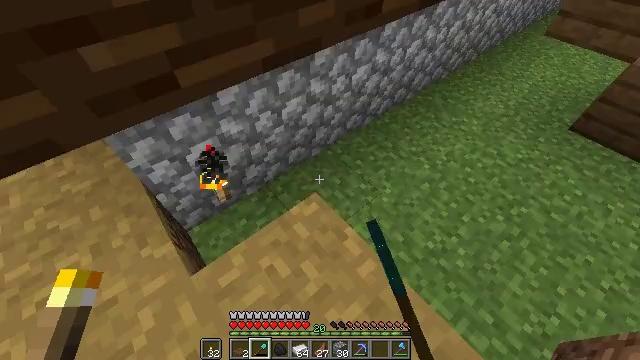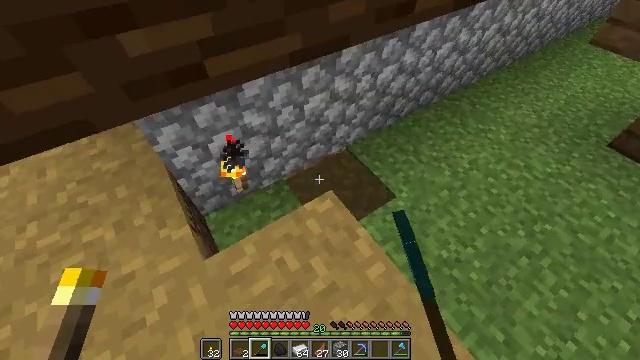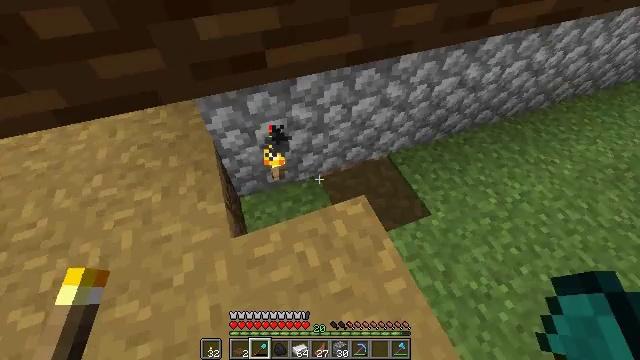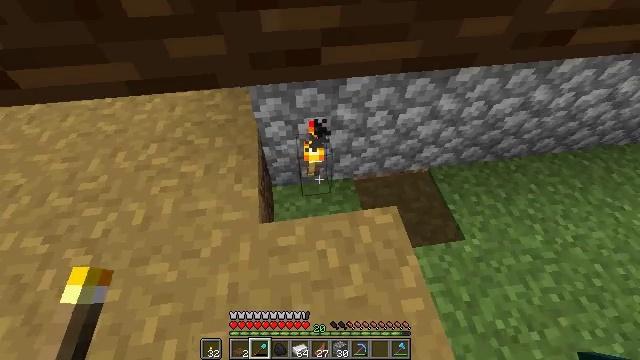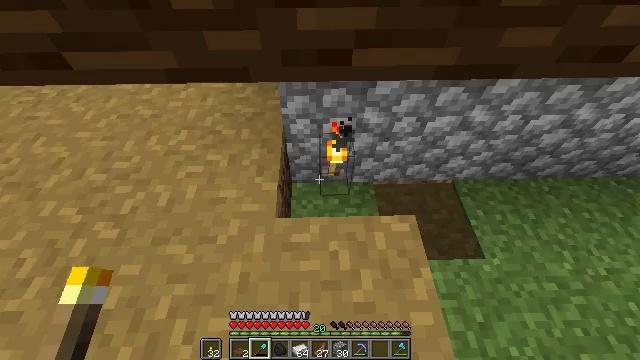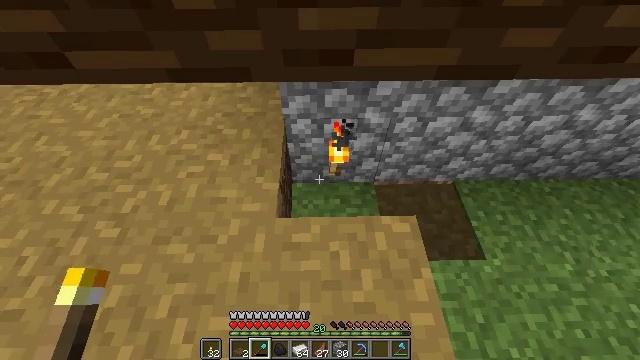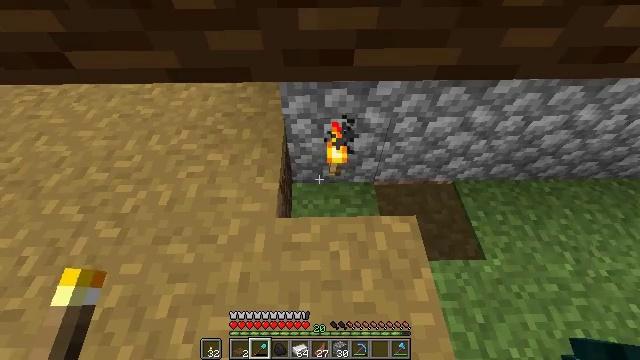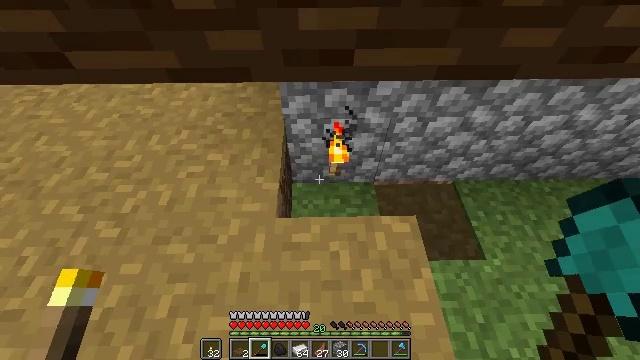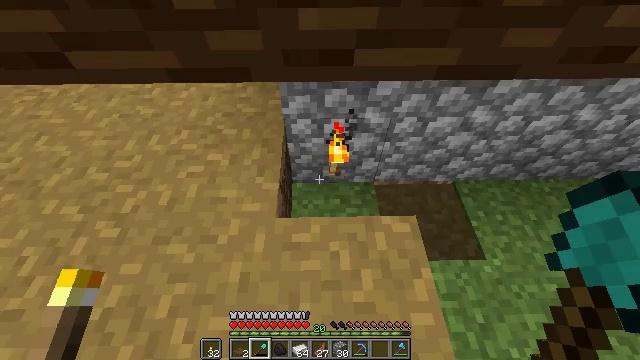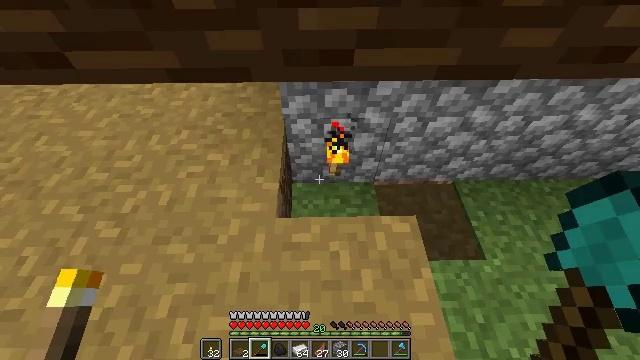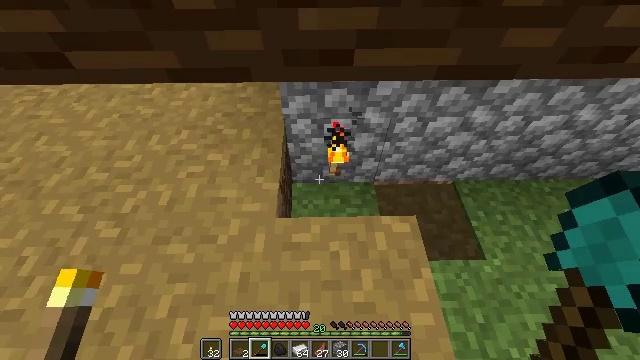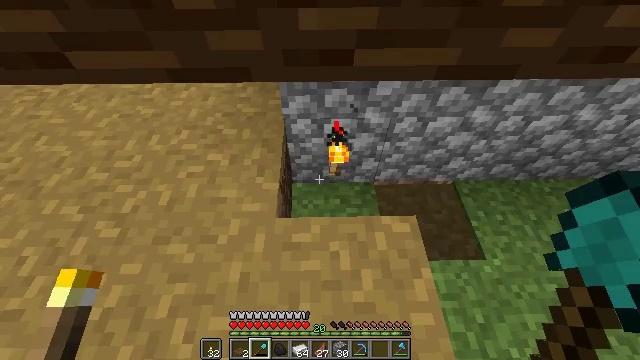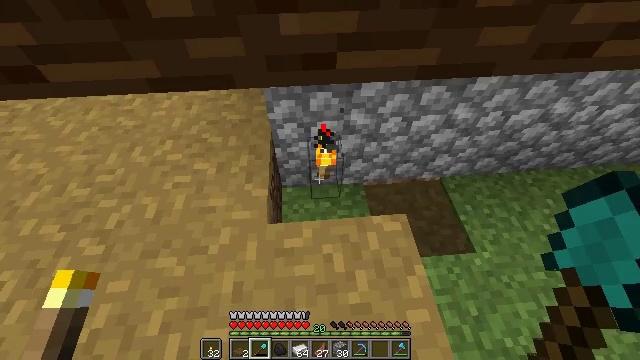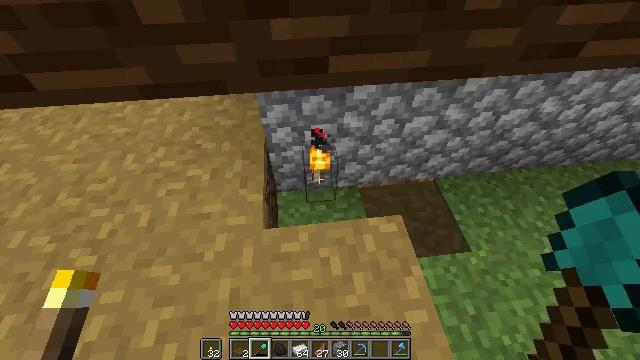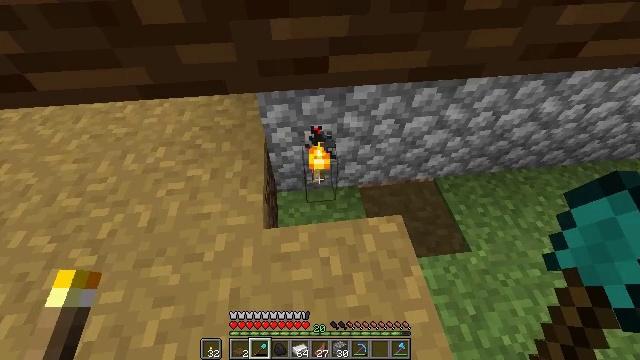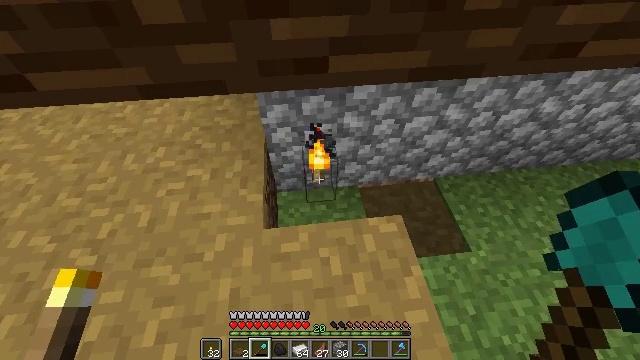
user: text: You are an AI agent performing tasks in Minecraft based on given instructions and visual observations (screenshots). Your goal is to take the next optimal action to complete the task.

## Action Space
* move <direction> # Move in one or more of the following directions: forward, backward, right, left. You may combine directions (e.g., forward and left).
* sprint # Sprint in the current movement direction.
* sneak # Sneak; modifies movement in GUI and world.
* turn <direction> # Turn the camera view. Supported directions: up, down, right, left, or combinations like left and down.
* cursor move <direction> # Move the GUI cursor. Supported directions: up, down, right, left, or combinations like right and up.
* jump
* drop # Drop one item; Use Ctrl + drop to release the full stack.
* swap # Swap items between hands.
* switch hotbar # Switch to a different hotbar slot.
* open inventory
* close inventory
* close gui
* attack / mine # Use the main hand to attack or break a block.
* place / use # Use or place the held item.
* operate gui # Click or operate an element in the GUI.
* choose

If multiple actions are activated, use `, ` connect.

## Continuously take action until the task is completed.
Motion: motion action
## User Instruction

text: Break the wall torch for relocation.
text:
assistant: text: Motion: turn left
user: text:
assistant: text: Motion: turn left
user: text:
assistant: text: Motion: turn left
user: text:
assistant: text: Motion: turn left
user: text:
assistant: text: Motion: no_op
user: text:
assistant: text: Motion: no_op
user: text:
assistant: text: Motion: no_op
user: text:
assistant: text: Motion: no_op
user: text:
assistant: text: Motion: no_op
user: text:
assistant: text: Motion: use / place
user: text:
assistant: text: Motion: use / place
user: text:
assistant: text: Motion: turn right, use / place
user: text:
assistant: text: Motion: turn right
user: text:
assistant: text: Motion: no_op
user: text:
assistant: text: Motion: no_op
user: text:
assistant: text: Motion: no_op
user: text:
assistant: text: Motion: no_op
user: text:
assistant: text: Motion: no_op
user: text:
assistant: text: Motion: no_op
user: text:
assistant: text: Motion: no_op
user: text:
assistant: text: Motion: no_op
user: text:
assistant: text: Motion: use / place
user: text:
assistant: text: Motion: use / place
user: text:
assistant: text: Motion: use / place
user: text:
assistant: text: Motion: no_op
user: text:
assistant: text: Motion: no_op
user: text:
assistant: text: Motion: no_op
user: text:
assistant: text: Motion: attack / mine
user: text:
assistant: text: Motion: attack / mine
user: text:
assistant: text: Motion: attack / mine